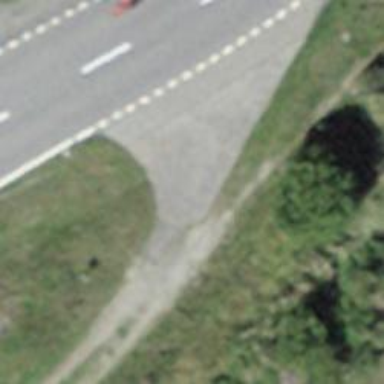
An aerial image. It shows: Asphalt track with grade 1 tracktype.